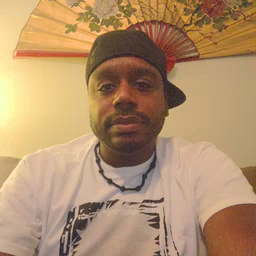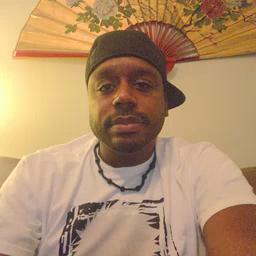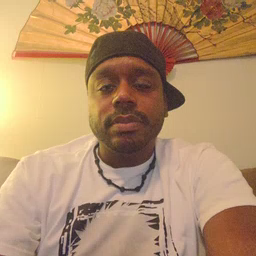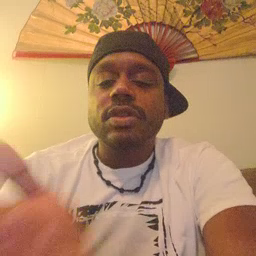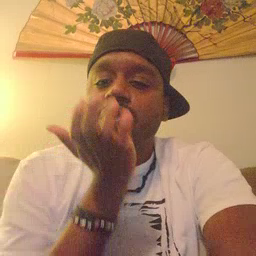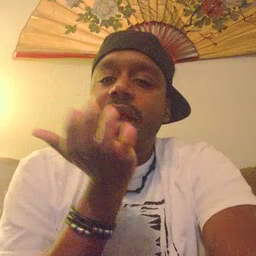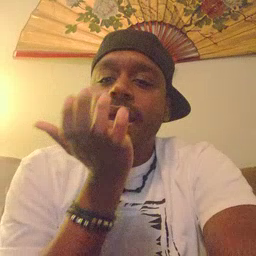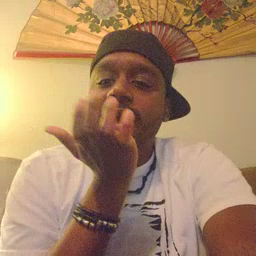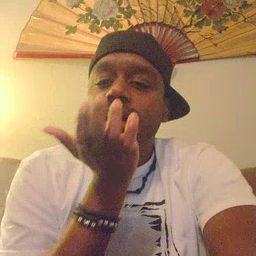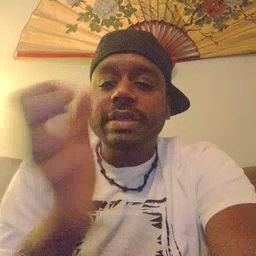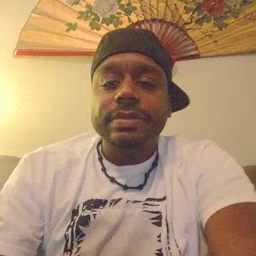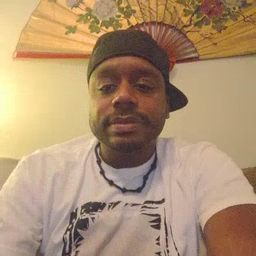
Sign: grass